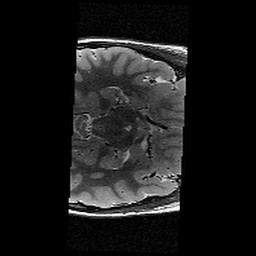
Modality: T2w
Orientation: axial
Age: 10
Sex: female
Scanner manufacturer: siemens
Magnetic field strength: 3 T
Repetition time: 9.23 s
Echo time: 0.067 s